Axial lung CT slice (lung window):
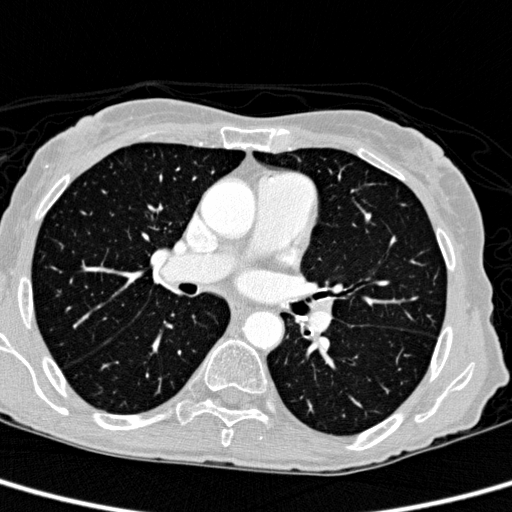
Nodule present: no